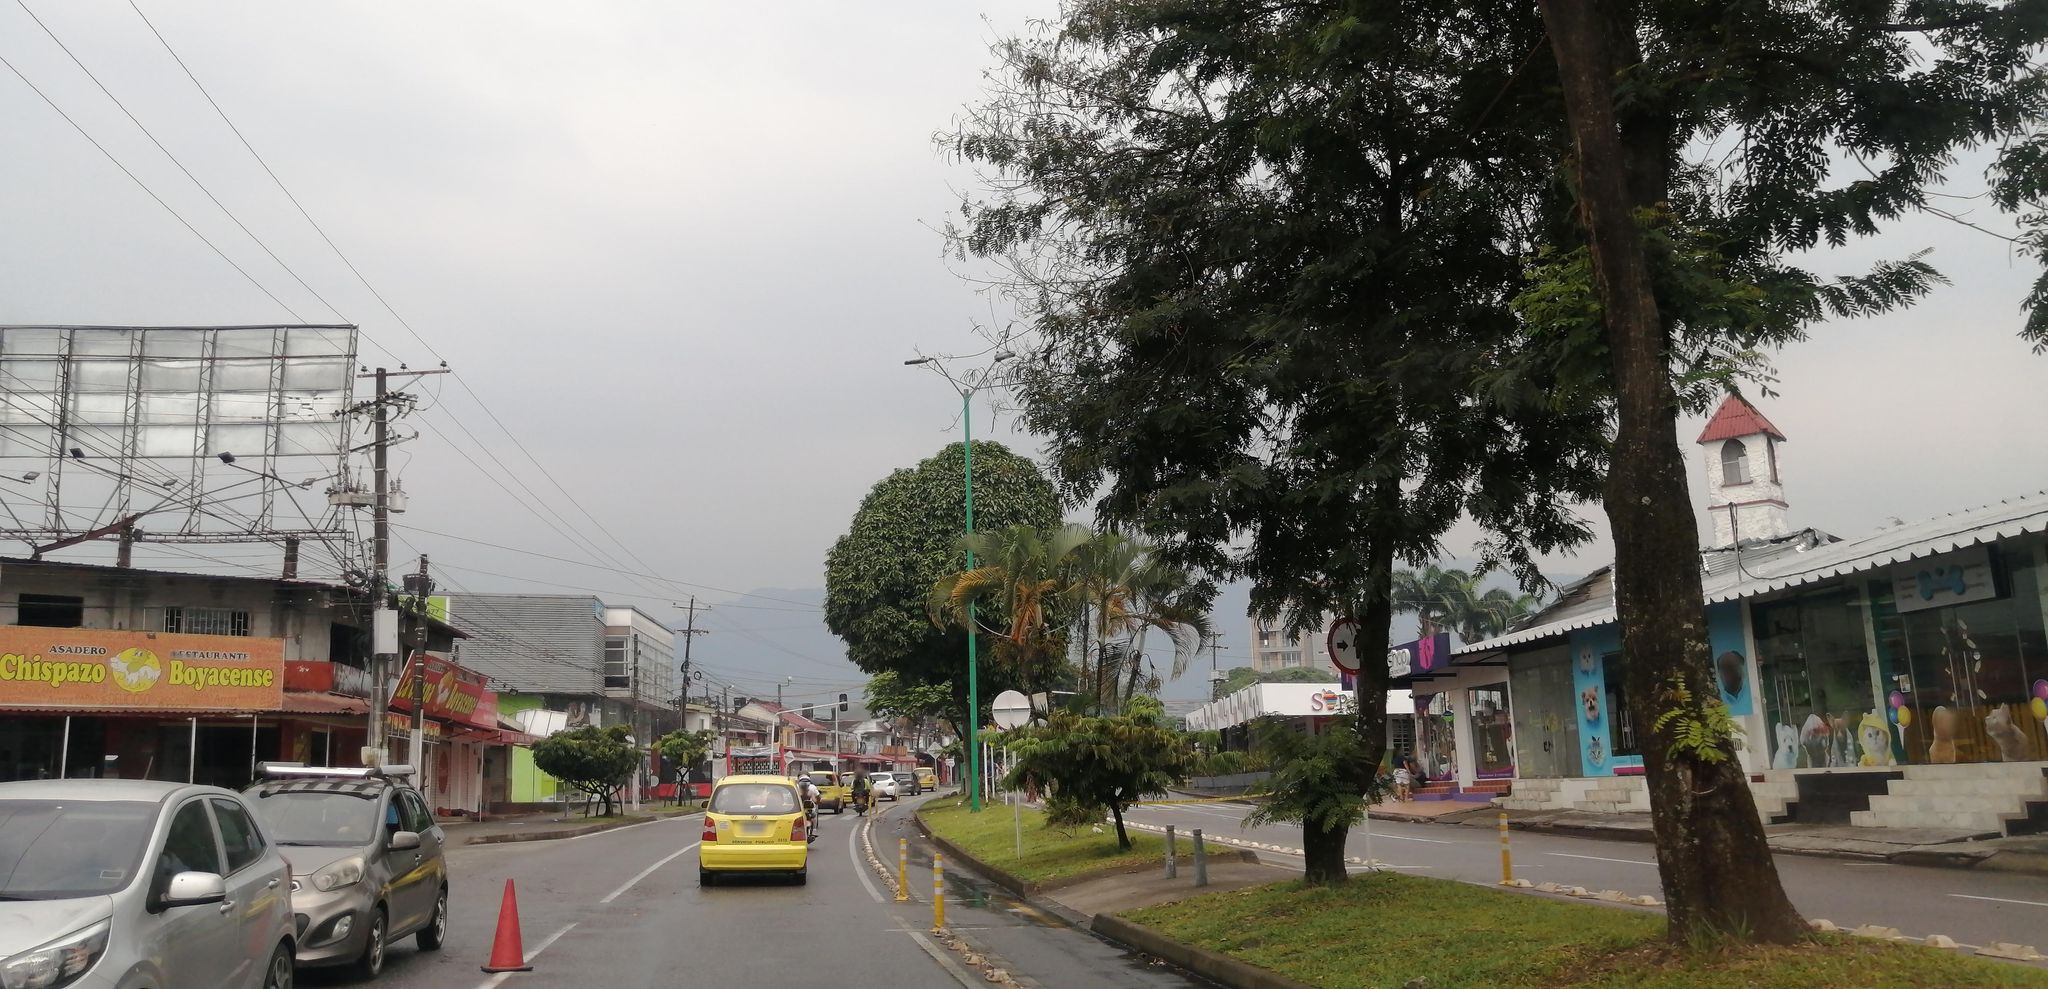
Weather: cloudy
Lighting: day
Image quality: good
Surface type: driving surface
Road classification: cycleway
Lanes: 2.0
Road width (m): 1.0
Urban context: urban centre
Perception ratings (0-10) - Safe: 8.48, Lively: 8.56, Beautiful: 3.84, Boring: 1.68, Depressing: 1.61, Wealthy: 3.77